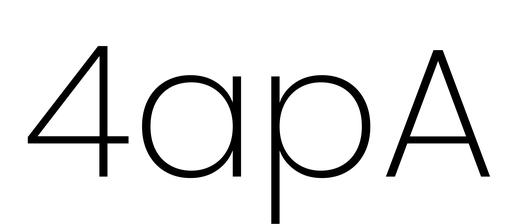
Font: Poppins-ExtraLight